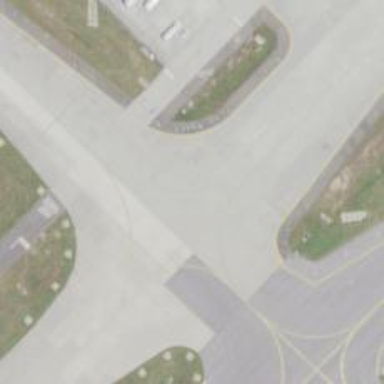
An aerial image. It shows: View of taxiway at the airport.